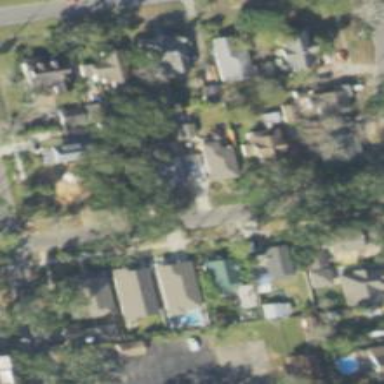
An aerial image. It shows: Single-family residential area.